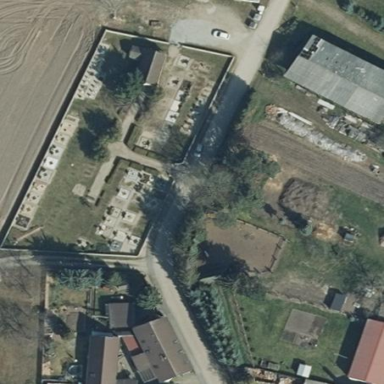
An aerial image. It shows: Grave yard.